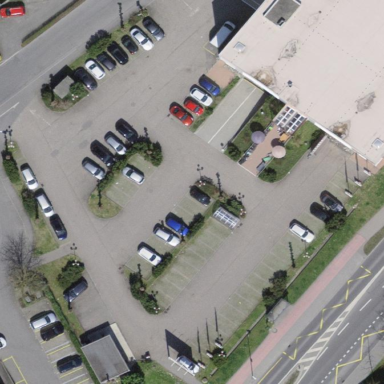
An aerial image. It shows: Parking area with surface.